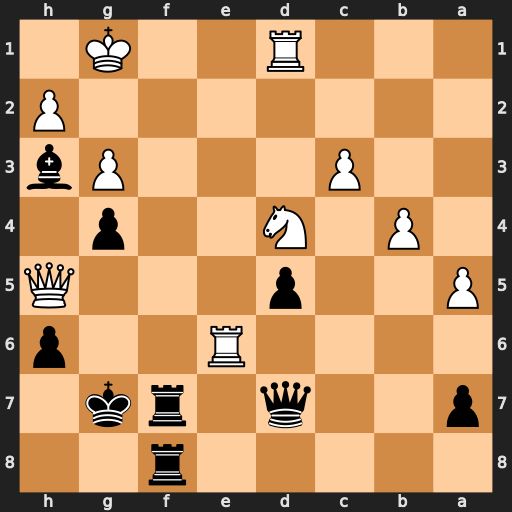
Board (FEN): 5r2/p2q1rk1/4R2p/P2p3Q/1P1N2p1/2P3Pb/7P/3R2K1
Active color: b
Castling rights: -
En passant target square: -
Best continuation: Rf1+ Rxf1 Rxf1#